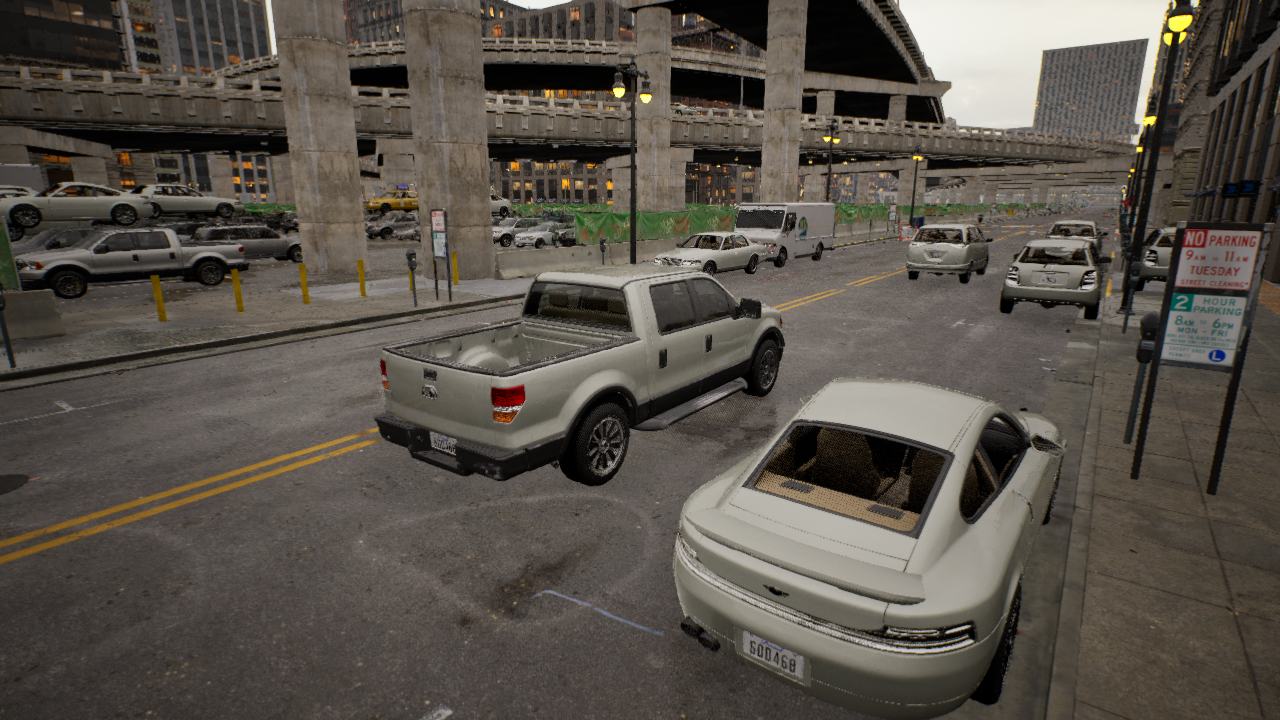
Venue: downtown
Lighting: golden hour
Vehicle rig: pickup